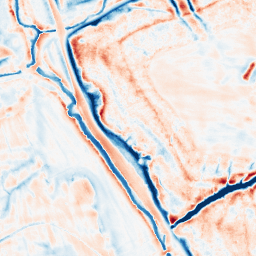
Category: edge_preserving
Decomposition family: bilateral
Decomposition parameters: d: 21
sigma_color: 100
sigma_space: 150
Upsampling method: edge_directed
Upsampling parameters: scale: 2
Upsampling scale: 2